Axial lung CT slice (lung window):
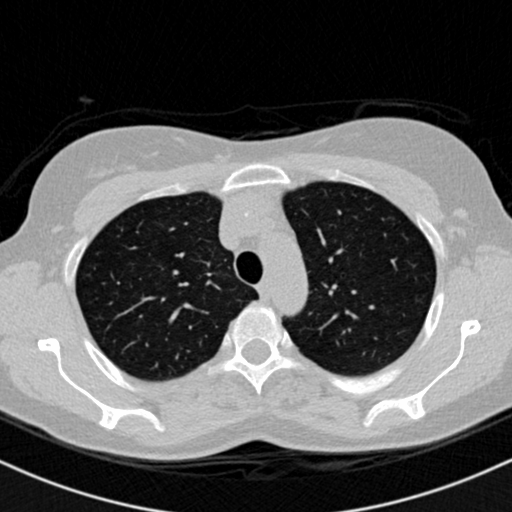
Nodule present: no